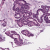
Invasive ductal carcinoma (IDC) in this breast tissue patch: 1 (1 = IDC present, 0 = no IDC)